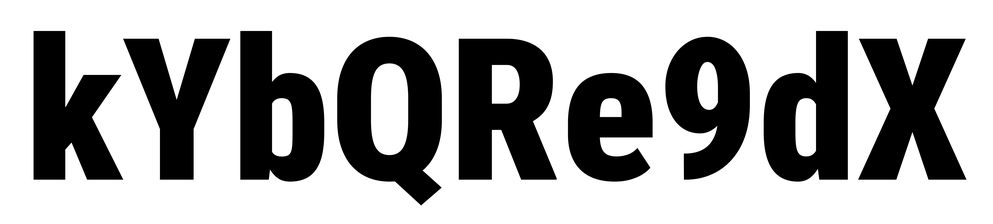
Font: Roboto_Condensed_Black